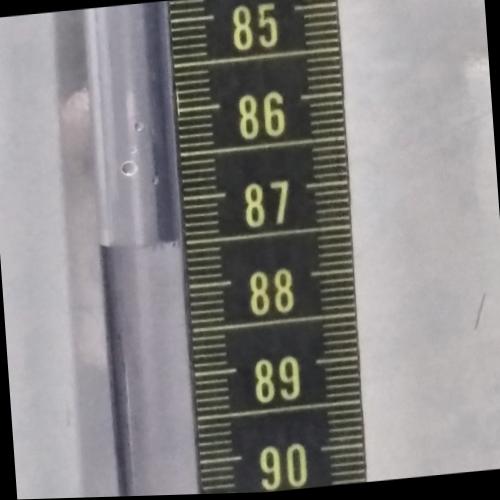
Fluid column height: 87.5 cm